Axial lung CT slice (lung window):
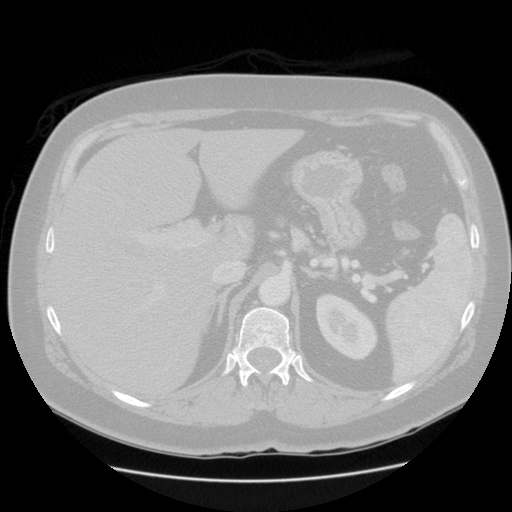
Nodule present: no